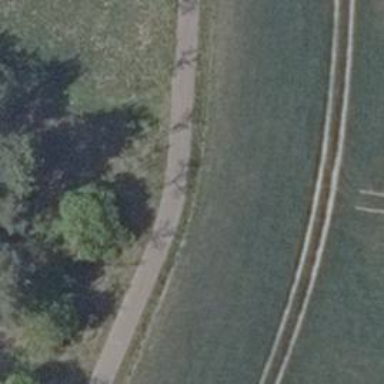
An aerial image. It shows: Asphalt path for bicycles.